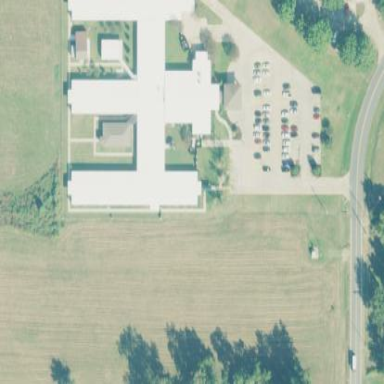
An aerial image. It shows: Nursing home building.